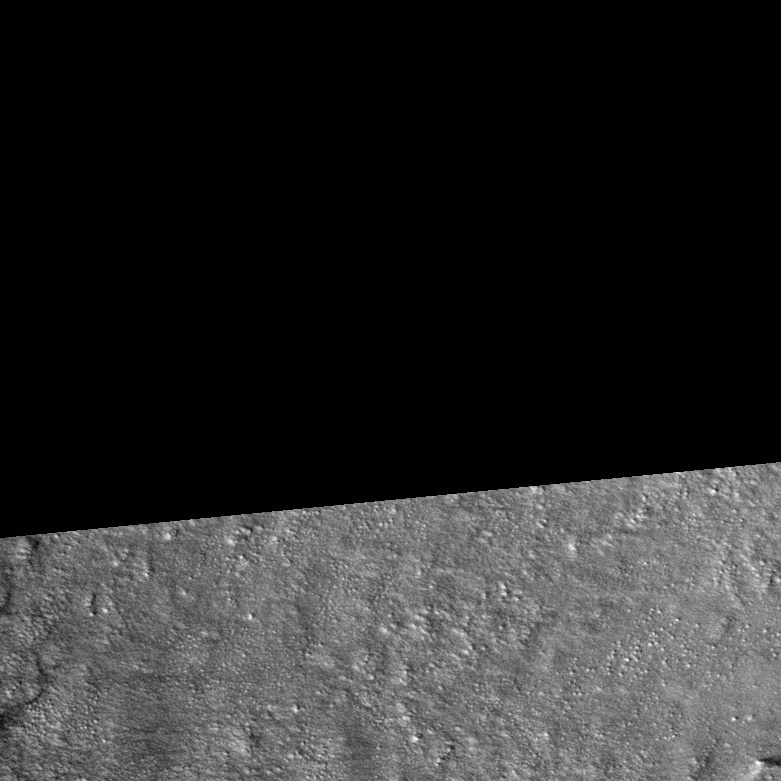
Label: dustdevil